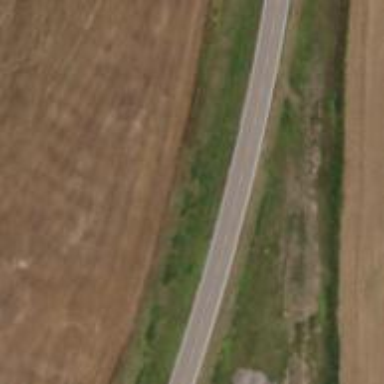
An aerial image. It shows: Primary highway.